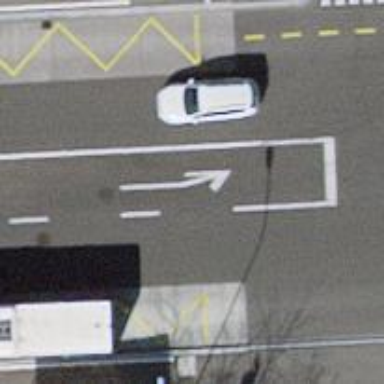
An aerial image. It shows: Bus stop equipped with public transport stop position.